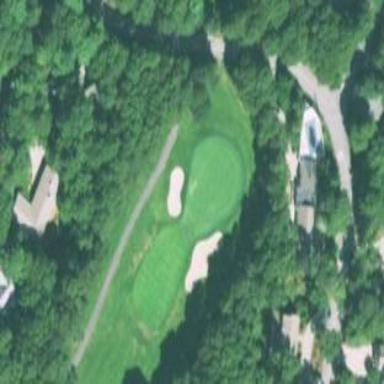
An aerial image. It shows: Golf fairway surrounded by grass.